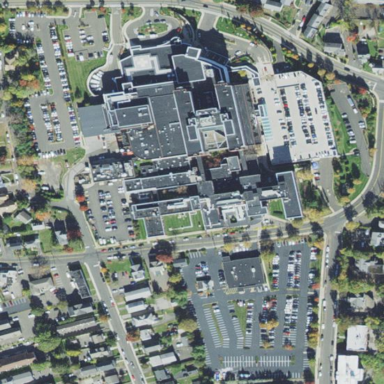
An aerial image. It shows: Healthcare facility identified as hospital.